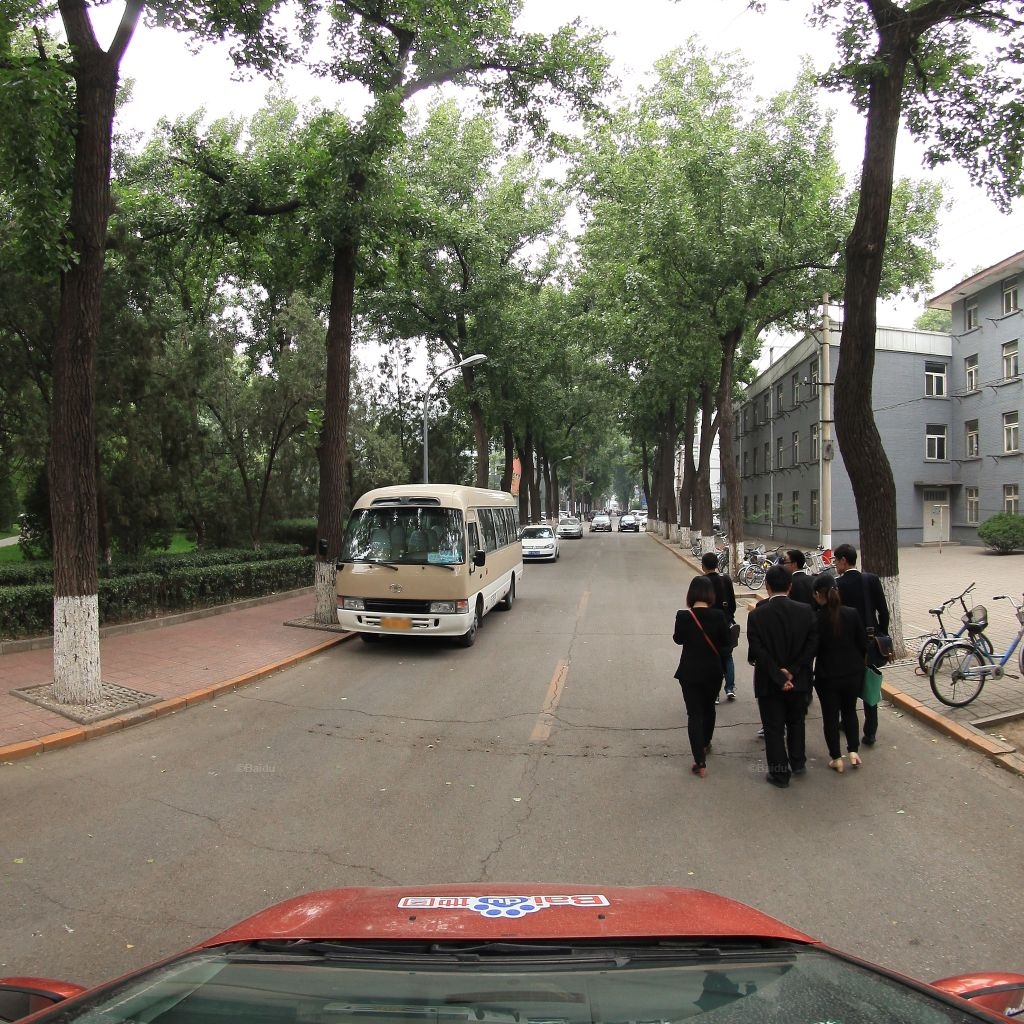
Region: Haidian
Road damage annotations: longitudinal crack, transverse crack, transverse crack, transverse crack, transverse crack